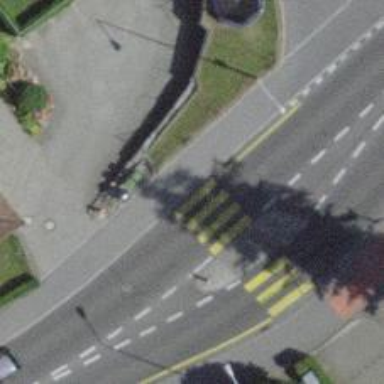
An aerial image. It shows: Kerb serving as barrier.